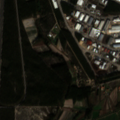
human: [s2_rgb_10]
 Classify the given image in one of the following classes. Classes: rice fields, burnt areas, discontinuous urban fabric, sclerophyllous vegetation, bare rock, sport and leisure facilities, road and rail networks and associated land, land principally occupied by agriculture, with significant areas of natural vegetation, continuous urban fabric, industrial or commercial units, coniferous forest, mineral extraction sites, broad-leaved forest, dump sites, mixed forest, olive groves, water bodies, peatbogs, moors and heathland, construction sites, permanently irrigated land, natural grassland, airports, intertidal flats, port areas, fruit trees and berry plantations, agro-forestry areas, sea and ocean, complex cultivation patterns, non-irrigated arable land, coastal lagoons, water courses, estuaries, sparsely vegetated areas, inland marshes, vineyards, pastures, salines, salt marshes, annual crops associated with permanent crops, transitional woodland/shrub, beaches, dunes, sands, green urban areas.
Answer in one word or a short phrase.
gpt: industrial or commercial units, road and rail networks and associated land, non-irrigated arable land, fruit trees and berry plantations, coniferous forest, transitional woodland/shrub